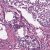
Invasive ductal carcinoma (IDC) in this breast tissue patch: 1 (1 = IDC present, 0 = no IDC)